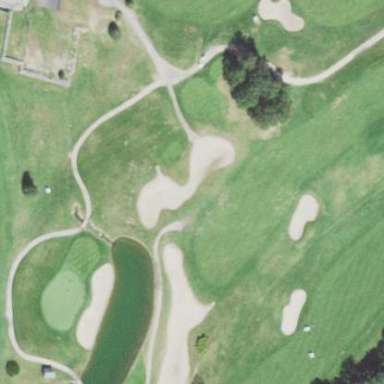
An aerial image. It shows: Bunker on golf course.